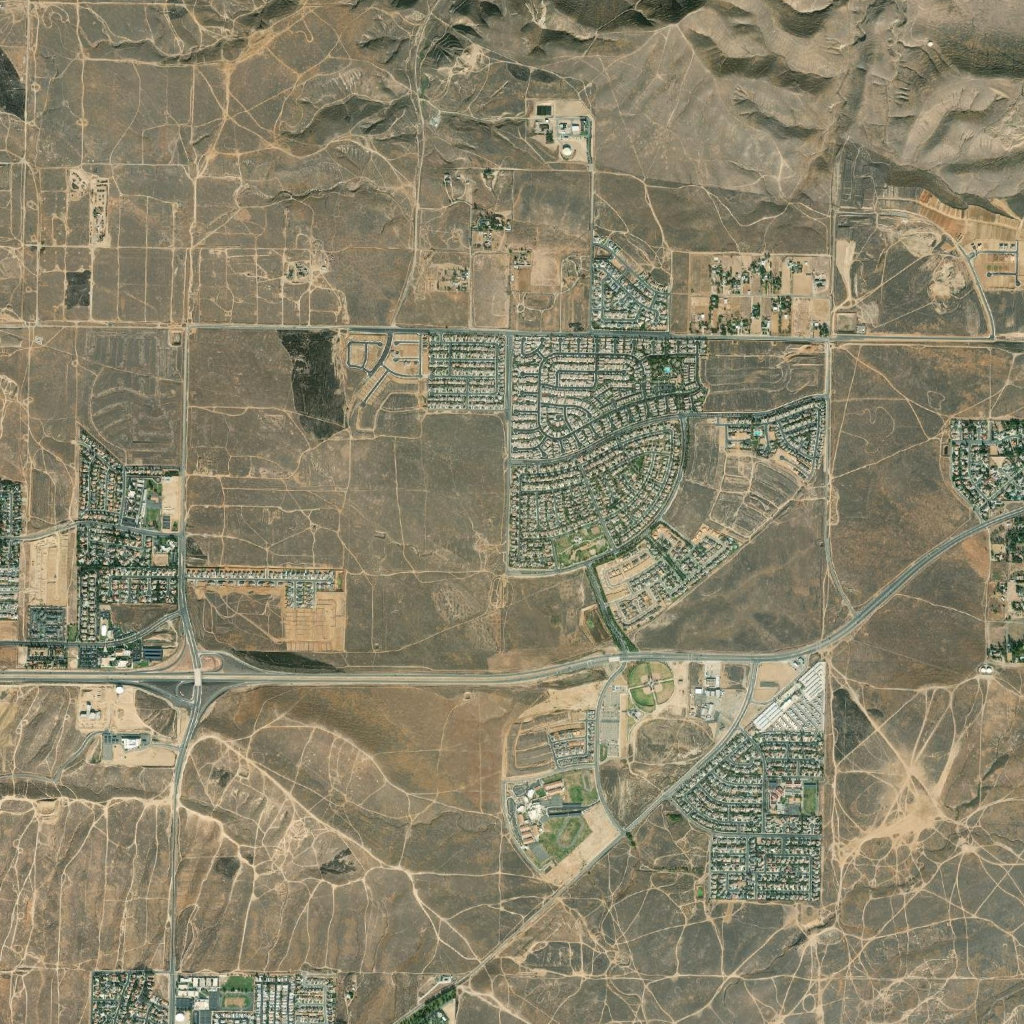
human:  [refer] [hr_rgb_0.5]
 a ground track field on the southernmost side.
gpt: <box>[[53, 79, 57, 83, 0]]</box>